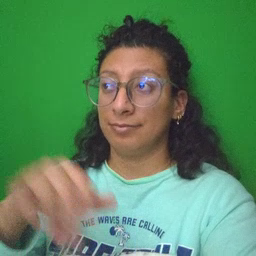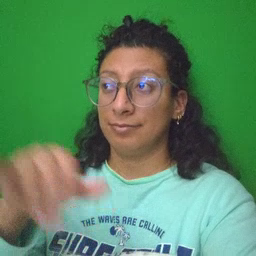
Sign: gift